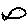
Label: fish